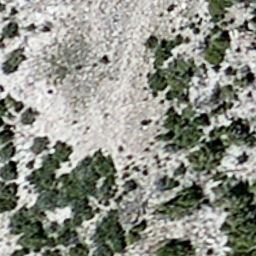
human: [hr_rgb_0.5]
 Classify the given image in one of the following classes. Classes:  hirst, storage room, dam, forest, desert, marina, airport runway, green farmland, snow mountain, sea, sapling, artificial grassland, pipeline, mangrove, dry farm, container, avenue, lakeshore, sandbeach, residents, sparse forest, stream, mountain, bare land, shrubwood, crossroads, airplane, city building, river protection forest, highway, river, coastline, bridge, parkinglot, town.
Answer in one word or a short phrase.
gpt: sparse forest